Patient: sex M, age 38
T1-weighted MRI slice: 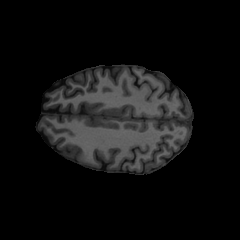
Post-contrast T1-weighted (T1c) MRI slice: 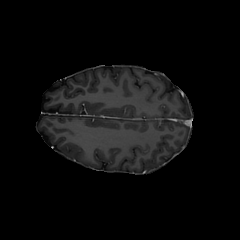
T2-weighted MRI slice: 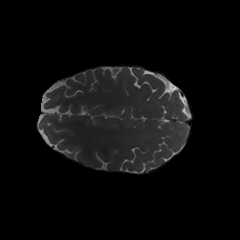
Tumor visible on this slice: no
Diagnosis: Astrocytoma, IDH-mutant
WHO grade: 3